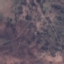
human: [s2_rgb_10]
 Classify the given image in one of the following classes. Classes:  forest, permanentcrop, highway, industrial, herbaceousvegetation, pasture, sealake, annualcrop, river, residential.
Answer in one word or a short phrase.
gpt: HerbaceousVegetation